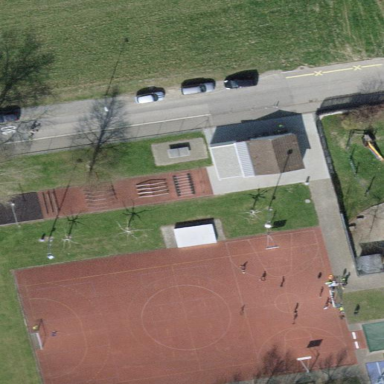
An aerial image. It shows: Soccer pitch for leisureland activities.